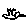
Label: bird